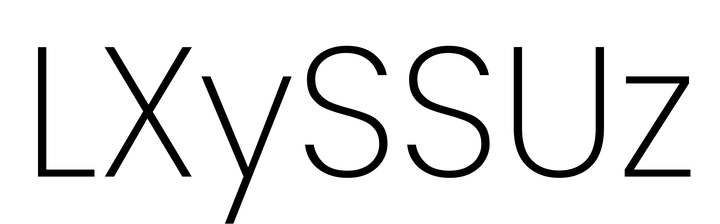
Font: Poppins-ExtraLight